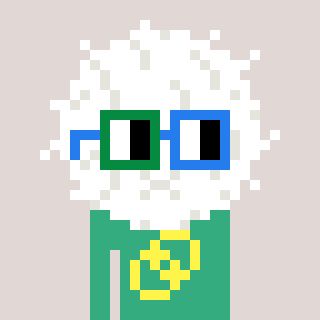
a pixel art character with square green and blue glasses, a cottonball-shaped head and a teal-colored body on a warm background